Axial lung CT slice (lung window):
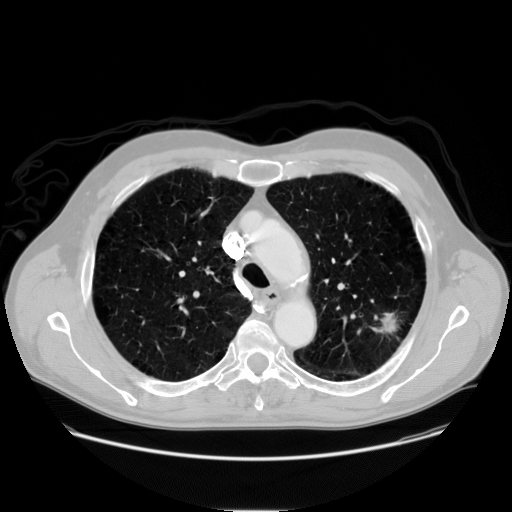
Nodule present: yes
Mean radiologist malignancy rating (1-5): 4.75